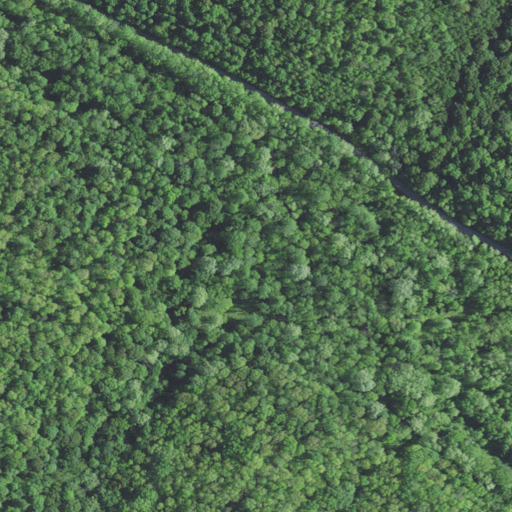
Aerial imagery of valley in Kentucky named Johnson Hollow containing deciduous forest and open development